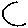
Label: moon